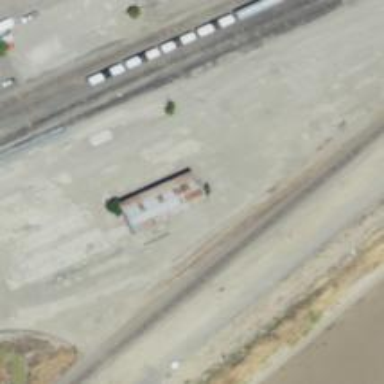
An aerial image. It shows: Abandoned railway yard.